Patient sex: M
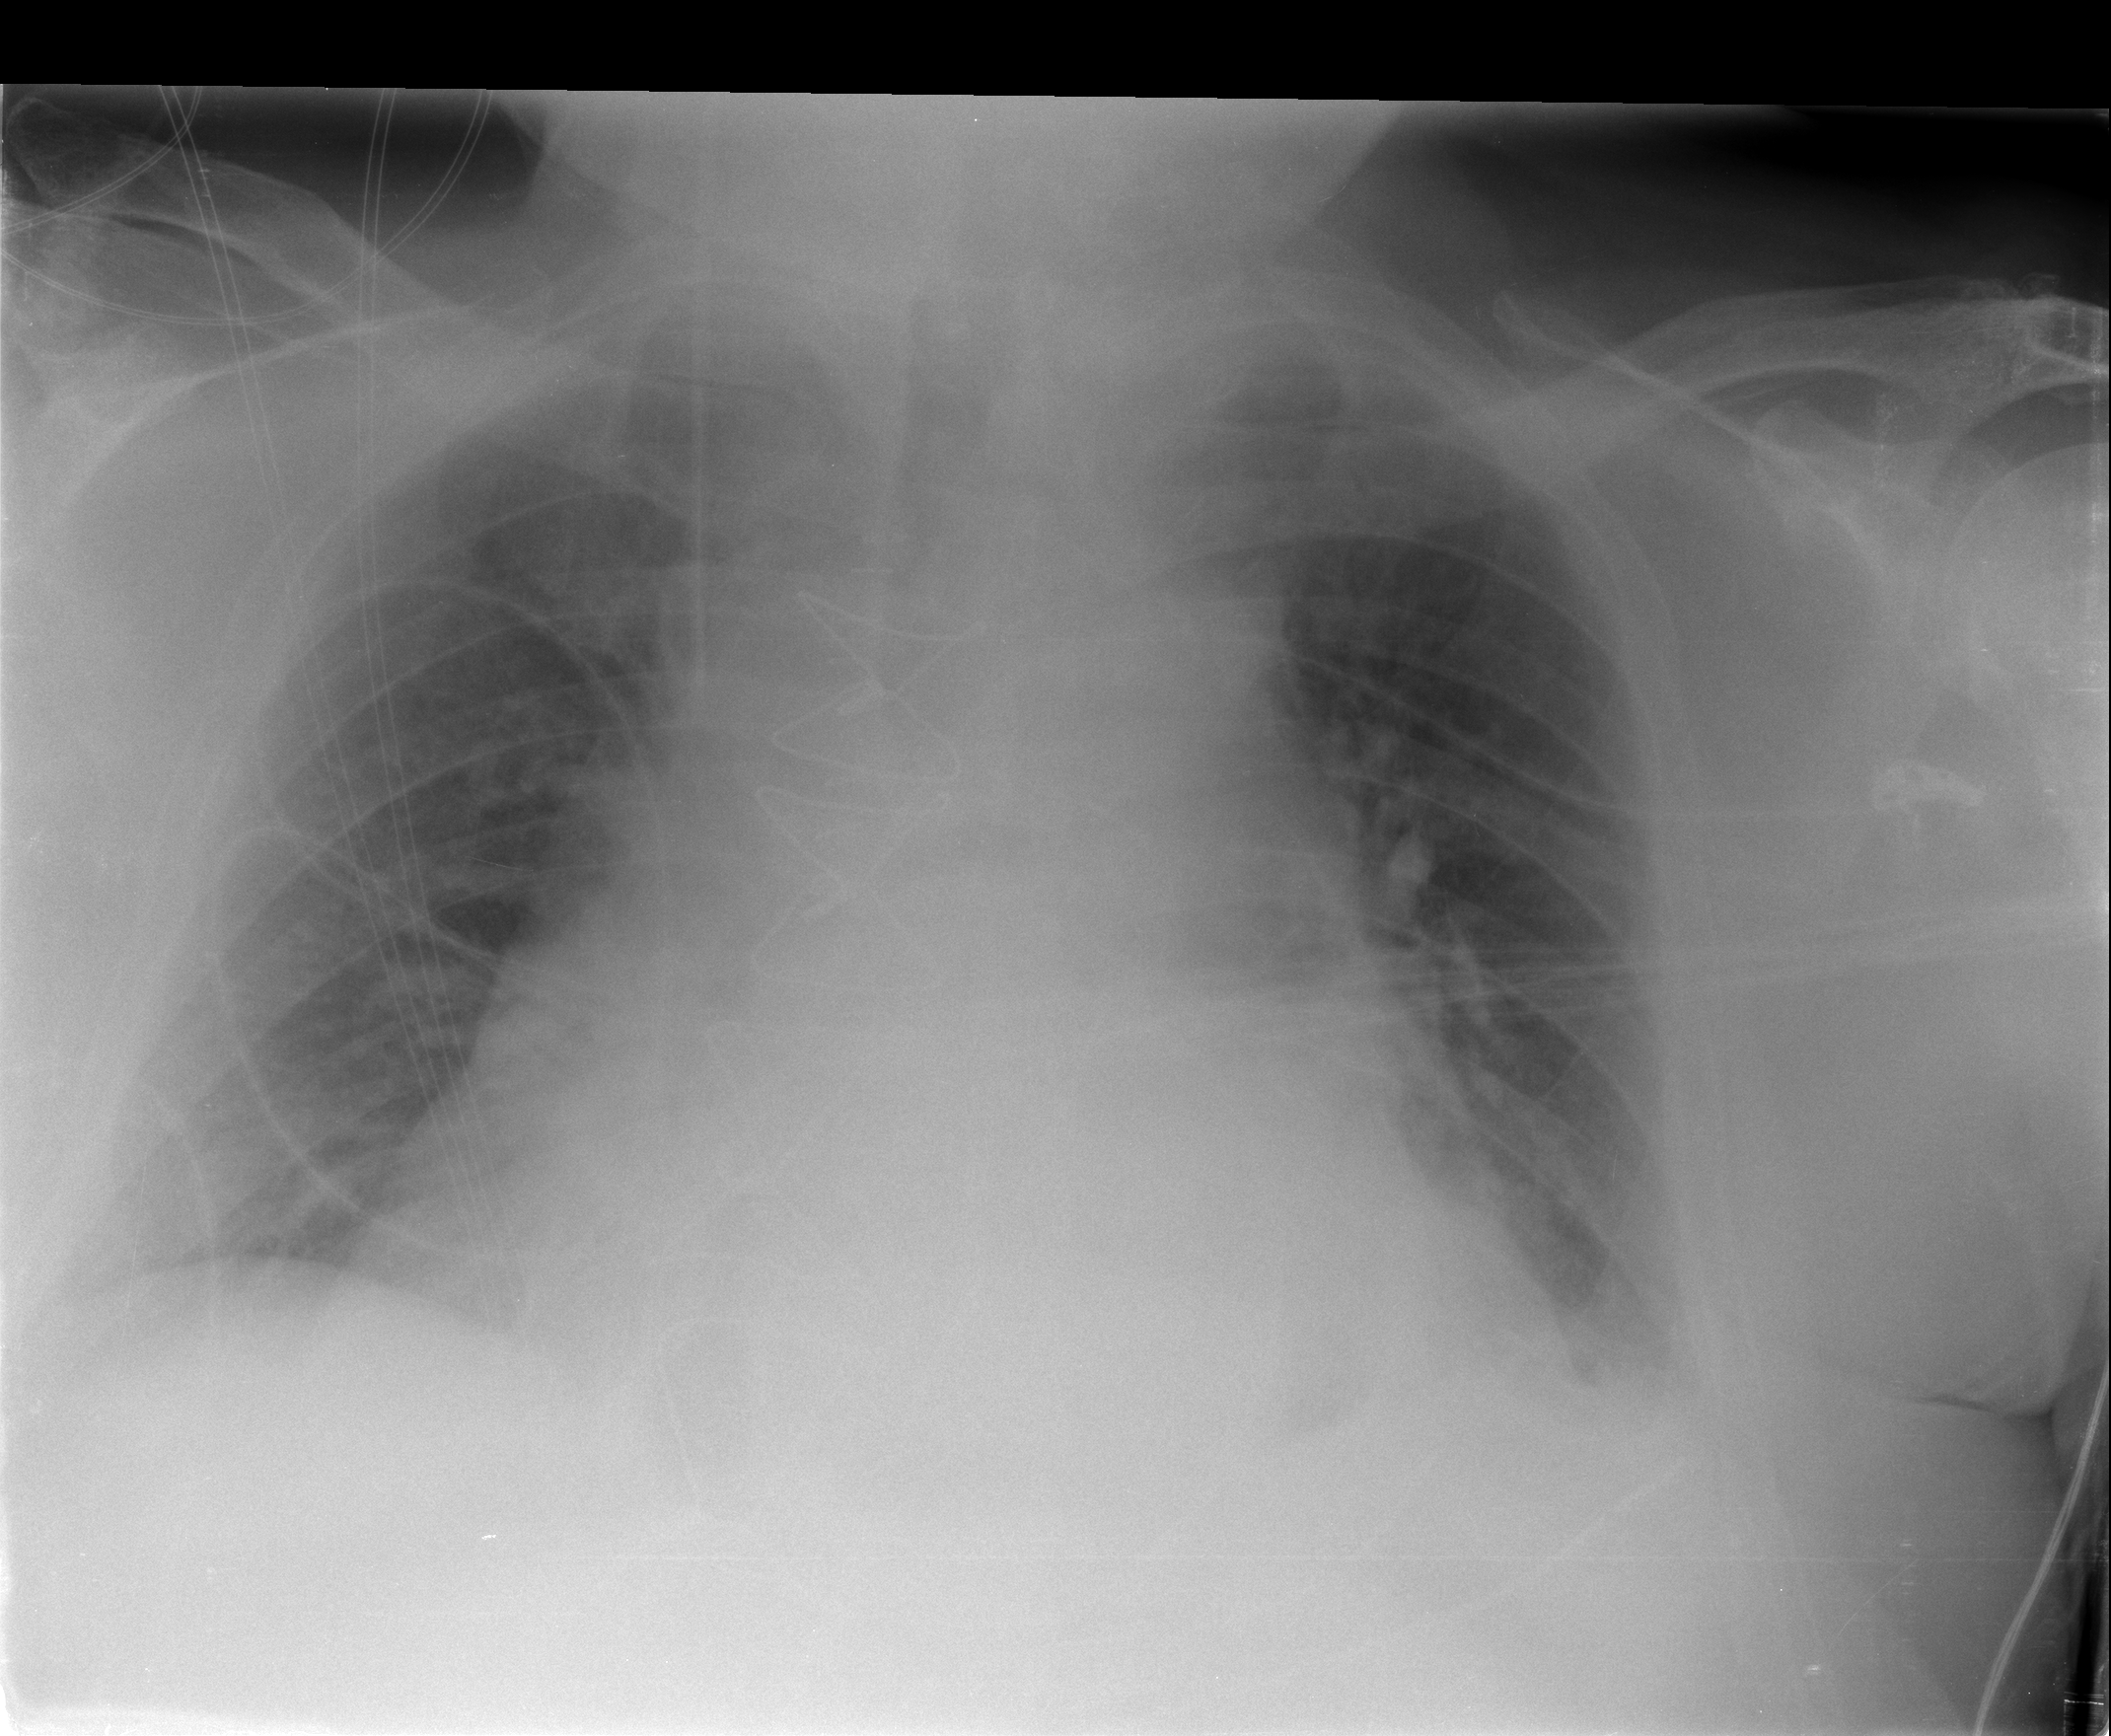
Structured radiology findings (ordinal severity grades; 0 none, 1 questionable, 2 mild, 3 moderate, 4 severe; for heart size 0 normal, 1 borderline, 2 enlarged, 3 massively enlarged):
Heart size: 2
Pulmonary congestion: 2
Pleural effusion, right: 0
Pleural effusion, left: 0
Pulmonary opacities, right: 0
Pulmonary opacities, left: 0
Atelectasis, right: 0
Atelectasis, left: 0